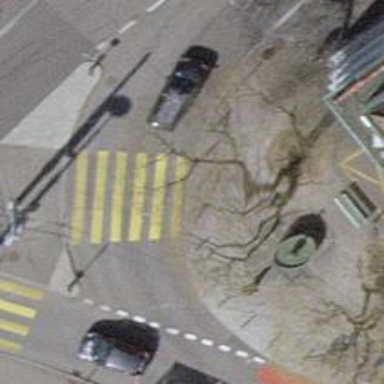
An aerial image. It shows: Kerb barrier.